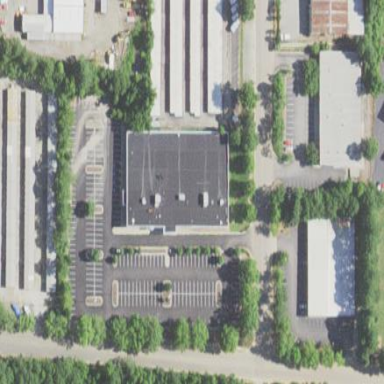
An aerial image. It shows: Commercial building with bowling alley on the leisure land.